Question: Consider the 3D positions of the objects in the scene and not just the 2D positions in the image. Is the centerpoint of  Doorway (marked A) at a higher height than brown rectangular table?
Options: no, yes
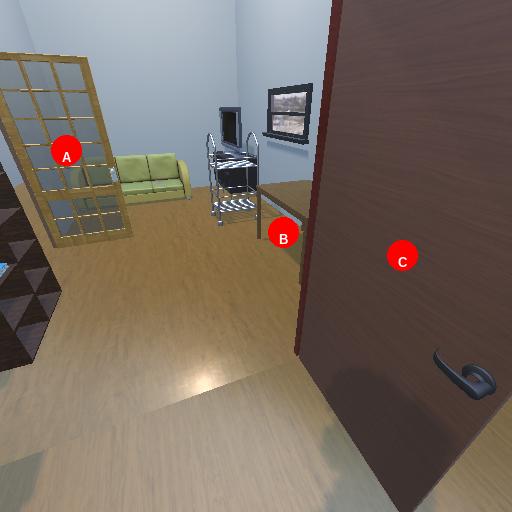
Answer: no